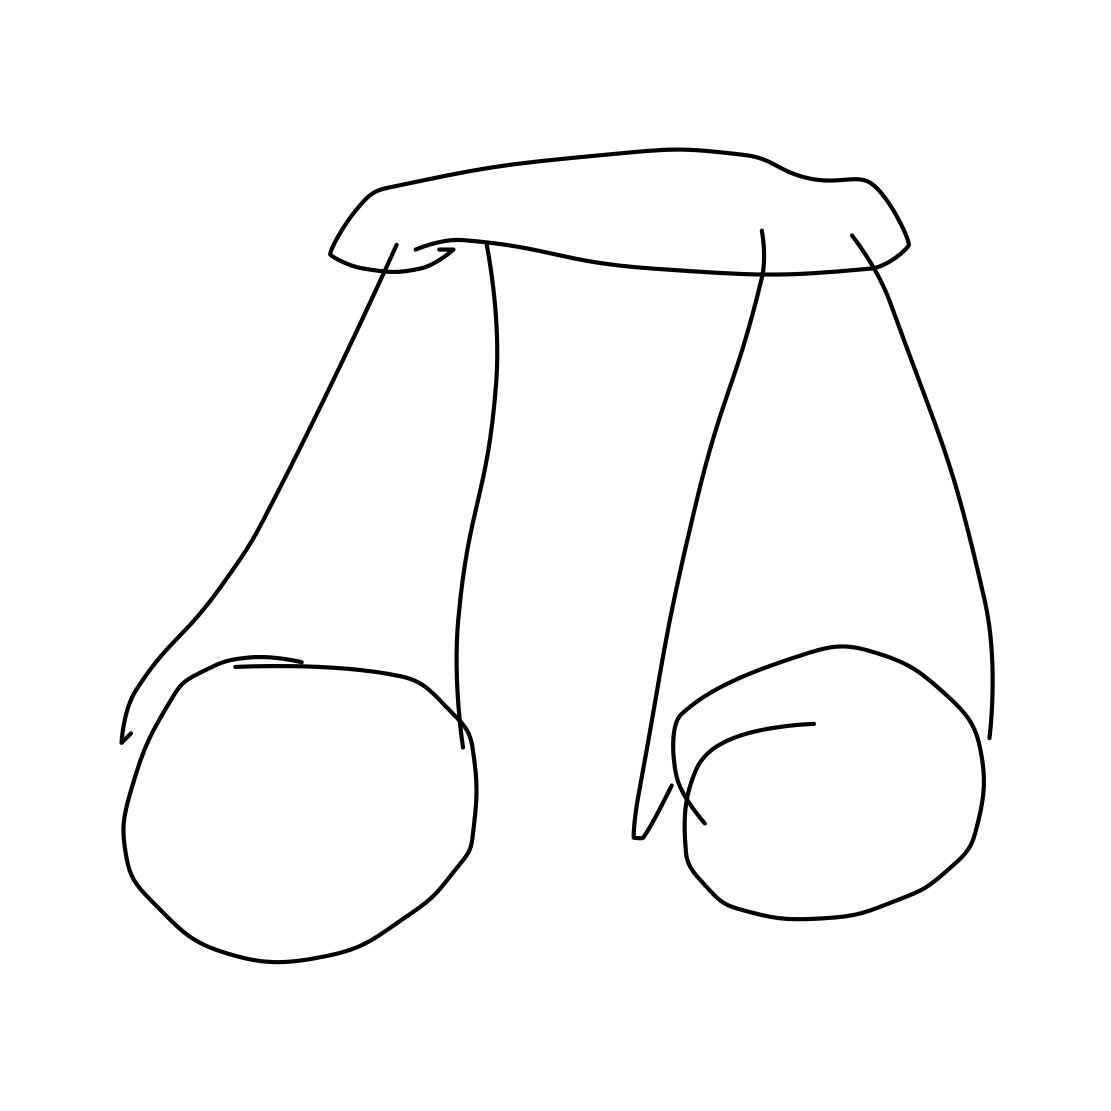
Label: binoculars